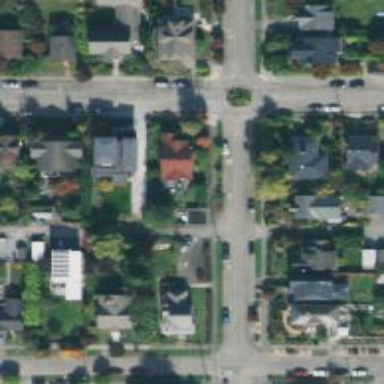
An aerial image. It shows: Residential road with separate sidewalk.